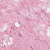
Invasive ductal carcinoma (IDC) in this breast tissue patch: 0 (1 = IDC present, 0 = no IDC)